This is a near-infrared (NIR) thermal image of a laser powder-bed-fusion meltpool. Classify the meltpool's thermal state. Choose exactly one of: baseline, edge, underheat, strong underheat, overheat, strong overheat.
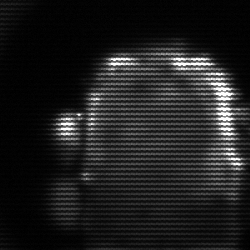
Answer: baseline